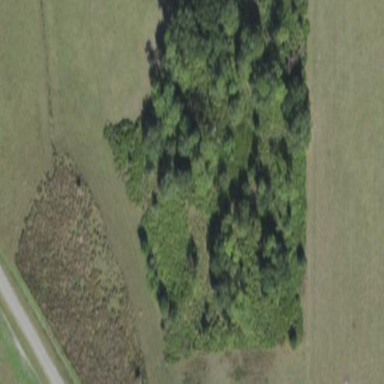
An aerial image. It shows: Woodland consisting mainly of needle-leaved trees.